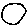
Label: circle